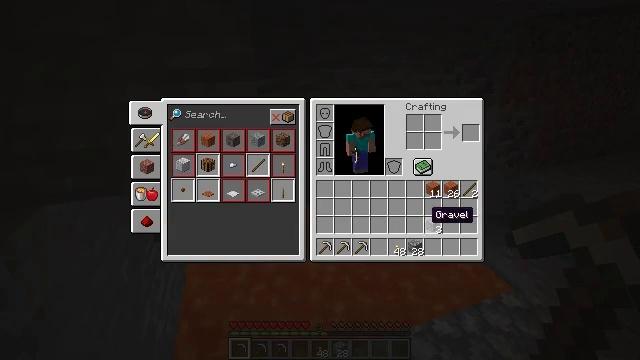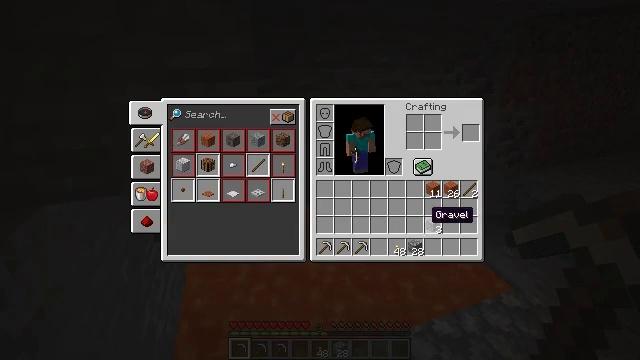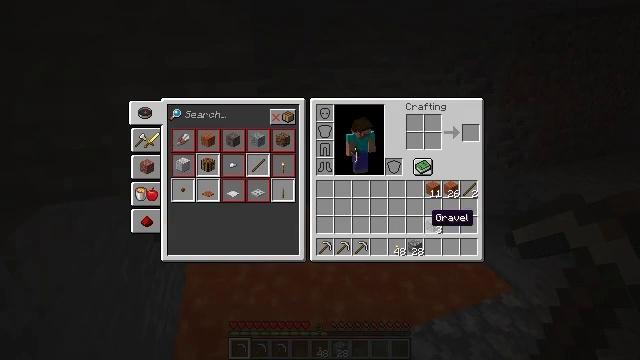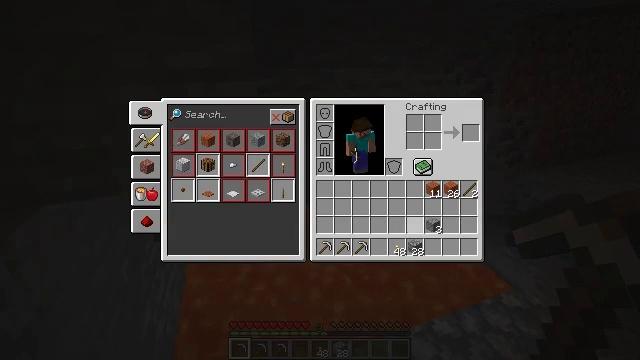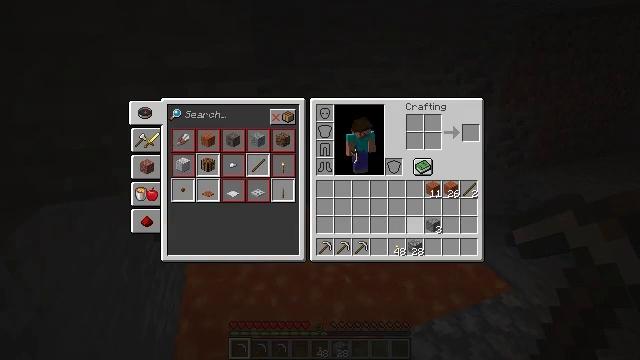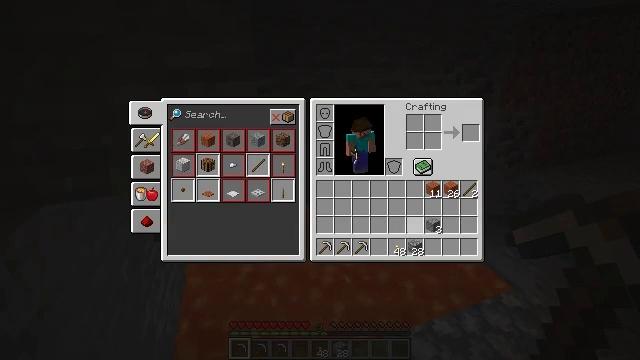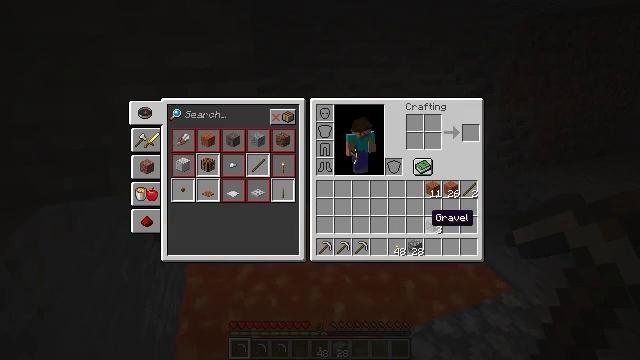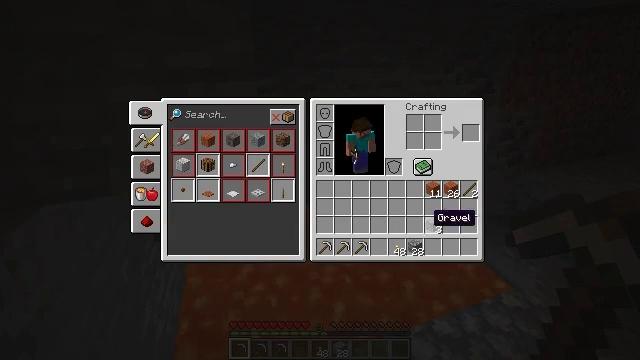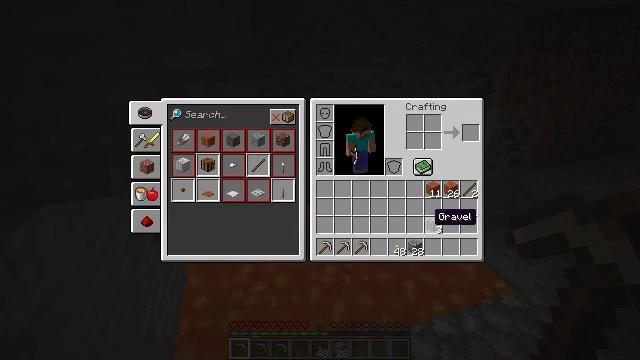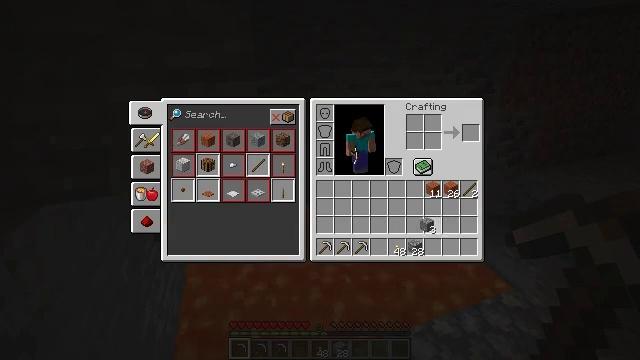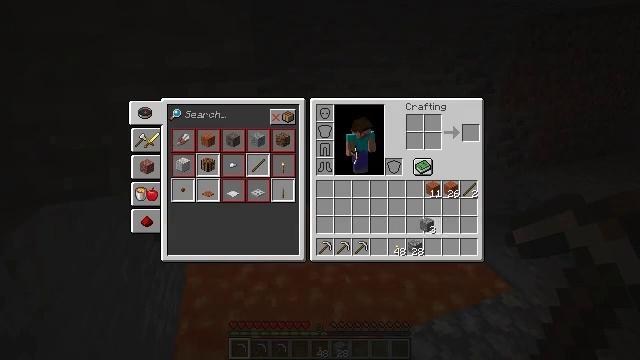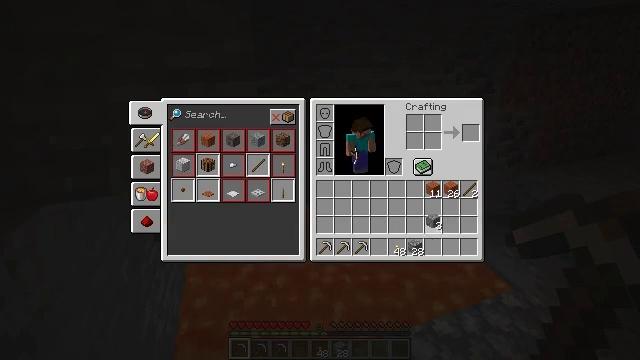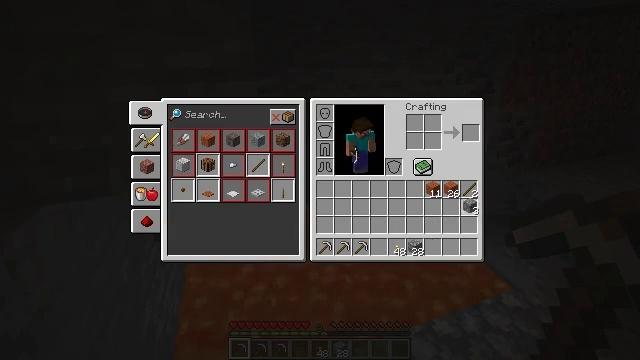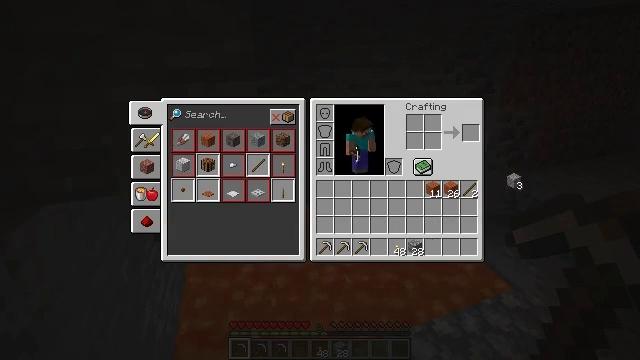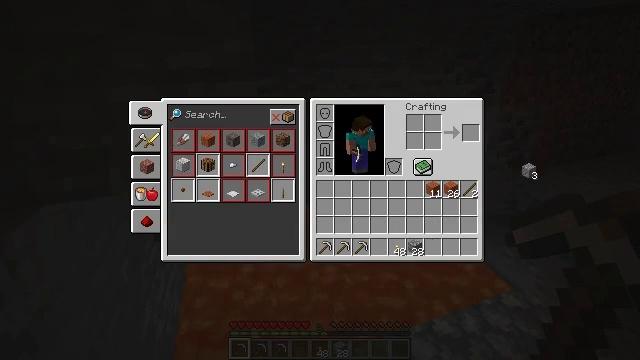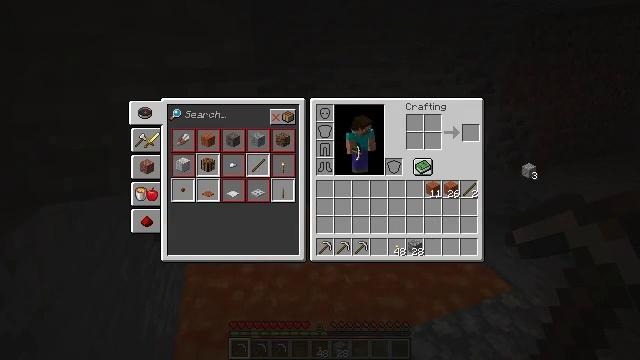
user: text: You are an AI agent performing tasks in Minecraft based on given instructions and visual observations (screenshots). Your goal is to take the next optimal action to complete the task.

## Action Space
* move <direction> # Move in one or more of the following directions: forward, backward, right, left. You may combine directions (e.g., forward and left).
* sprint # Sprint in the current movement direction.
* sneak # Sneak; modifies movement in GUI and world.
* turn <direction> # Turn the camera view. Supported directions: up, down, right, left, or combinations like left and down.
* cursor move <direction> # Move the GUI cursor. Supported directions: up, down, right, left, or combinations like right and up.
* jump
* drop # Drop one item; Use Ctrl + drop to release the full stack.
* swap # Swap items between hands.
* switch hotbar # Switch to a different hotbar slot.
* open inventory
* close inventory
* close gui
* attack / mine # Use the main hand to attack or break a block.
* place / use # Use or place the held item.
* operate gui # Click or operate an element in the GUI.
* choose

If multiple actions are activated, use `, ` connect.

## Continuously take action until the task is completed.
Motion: motion action
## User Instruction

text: Drop gravel.
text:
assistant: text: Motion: no_op
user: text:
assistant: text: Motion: no_op
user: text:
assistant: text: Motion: no_op
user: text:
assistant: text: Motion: no_op
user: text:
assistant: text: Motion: no_op
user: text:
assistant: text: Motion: no_op
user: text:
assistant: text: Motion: no_op
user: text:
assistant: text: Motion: no_op
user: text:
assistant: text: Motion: operate gui
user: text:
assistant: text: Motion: operate gui
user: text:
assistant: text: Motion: no_op
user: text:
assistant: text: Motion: cursor move right and up
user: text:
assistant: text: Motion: cursor move right and up
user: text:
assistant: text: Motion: cursor move right and up
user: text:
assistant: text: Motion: operate gui
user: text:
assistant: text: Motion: operate gui
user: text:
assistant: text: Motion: no_op
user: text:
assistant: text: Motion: no_op
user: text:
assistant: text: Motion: no_op
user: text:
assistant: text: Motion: cursor move left
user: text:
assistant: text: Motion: cursor move left and down
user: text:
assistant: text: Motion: no_op